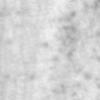
Label: no_change